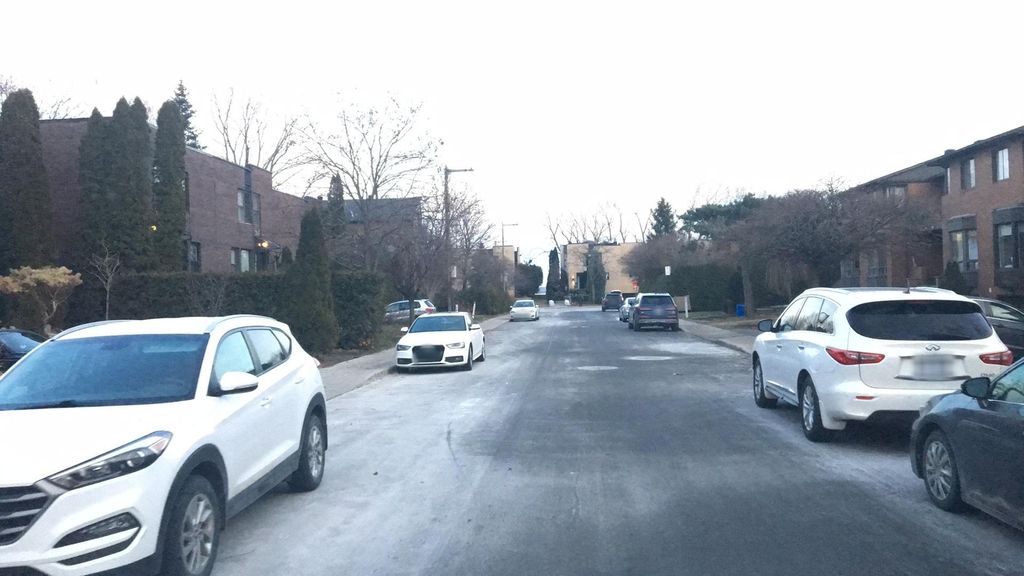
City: montreal